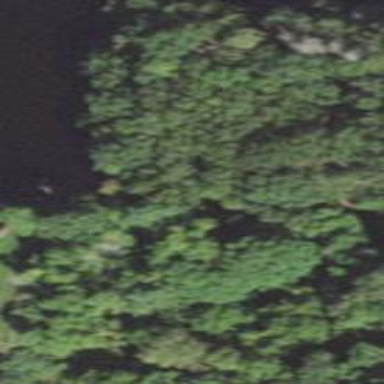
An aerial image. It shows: Mixed woodland with various types of leaves.